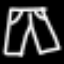
Label: pants